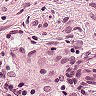
Metastatic tissue present: no